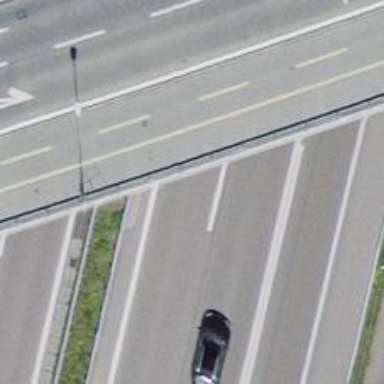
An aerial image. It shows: Asphalt motorway.